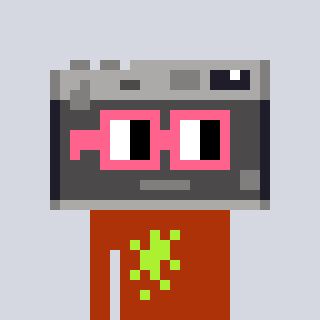
a pixel art character with square pink glasses, a camera-shaped head and a hotbrown-colored body on a cool background